Aerial crown-view tile of a tropical tree (Barro Colorado Island, Panama), acquired 20250715:
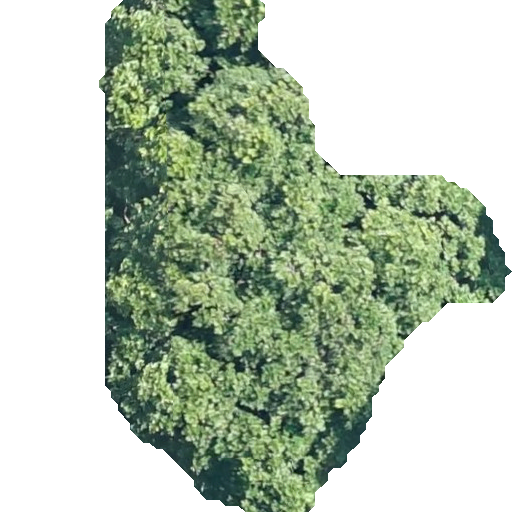
Species: Anacardium excelsum
GBIF accepted scientific name: Anacardium excelsum
Crown area: 195.636 m²